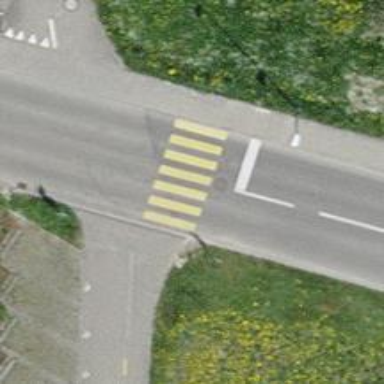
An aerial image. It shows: Zebra crossing on the road.